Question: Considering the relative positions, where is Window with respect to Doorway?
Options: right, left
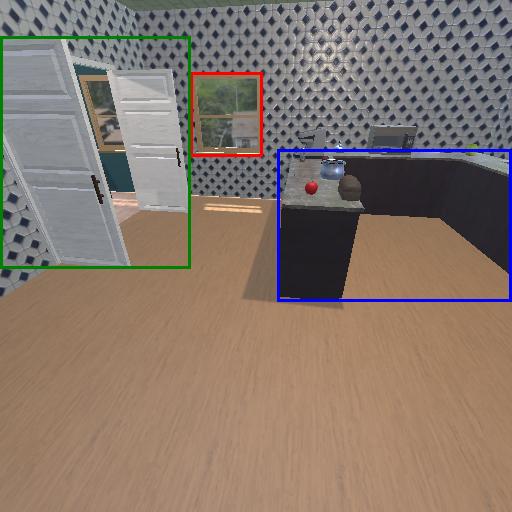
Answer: right